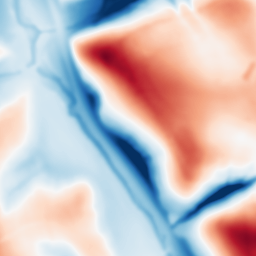
Category: multiscale
Decomposition family: dog_multiscale
Decomposition parameters: sigma_ratio: 2
n_scales: 4
base_sigma: 2
Upsampling method: edge_directed
Upsampling parameters: scale: 2
Upsampling scale: 2